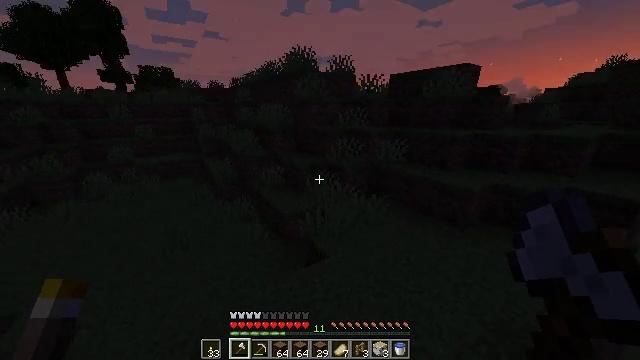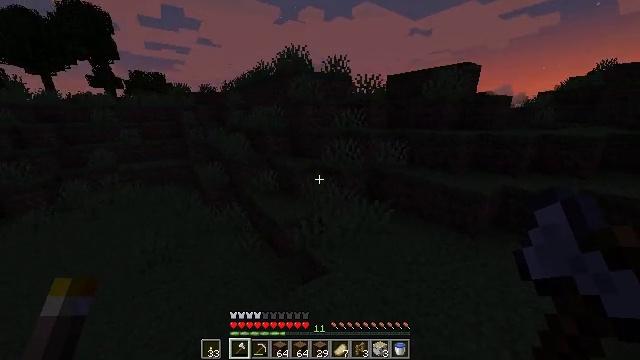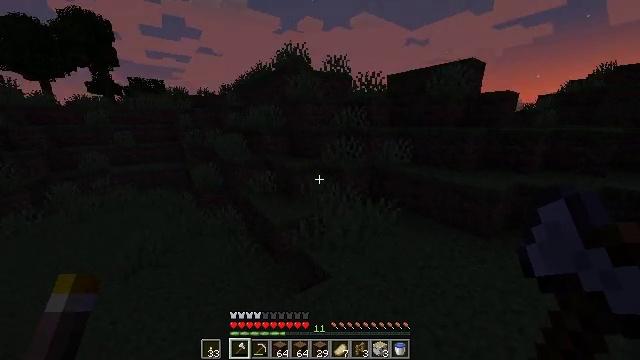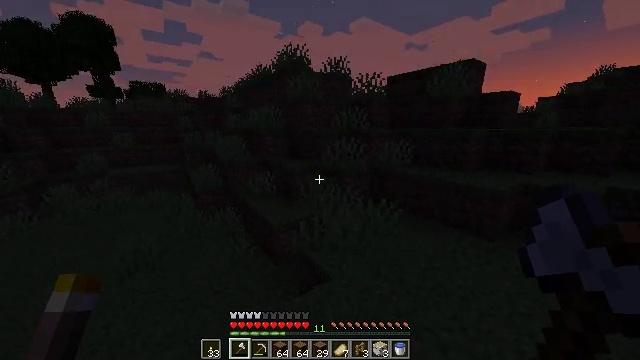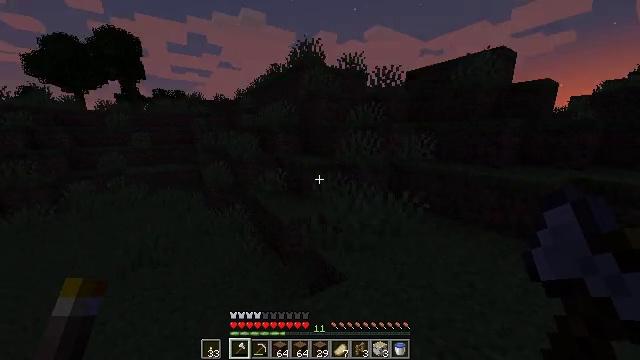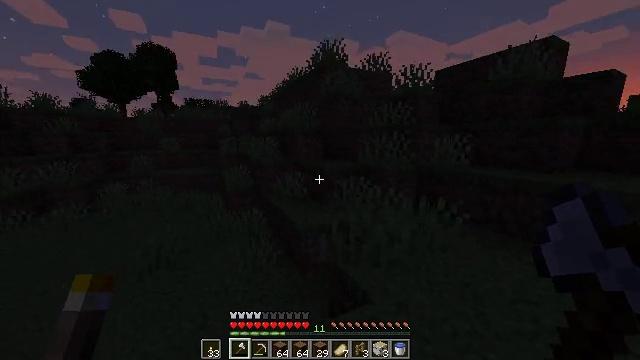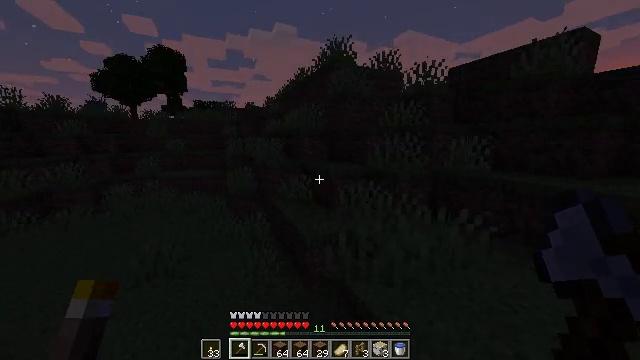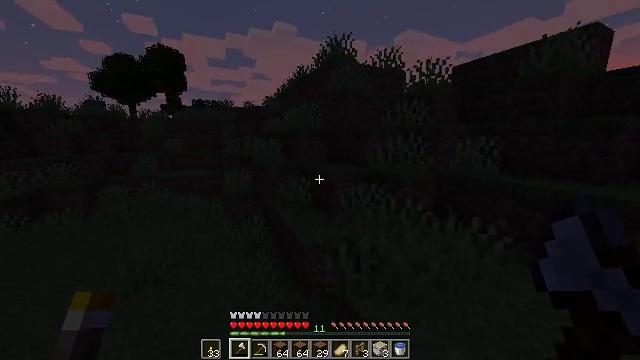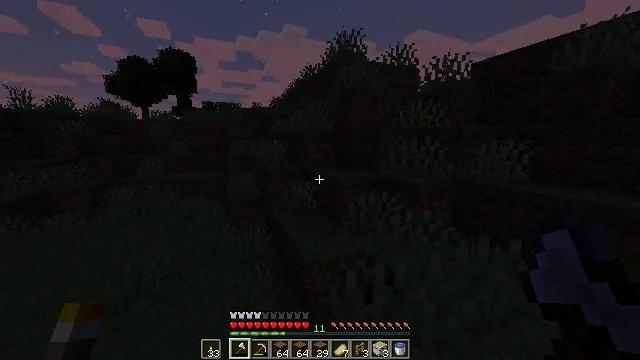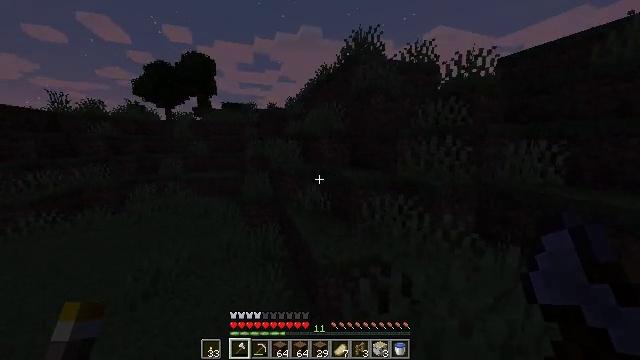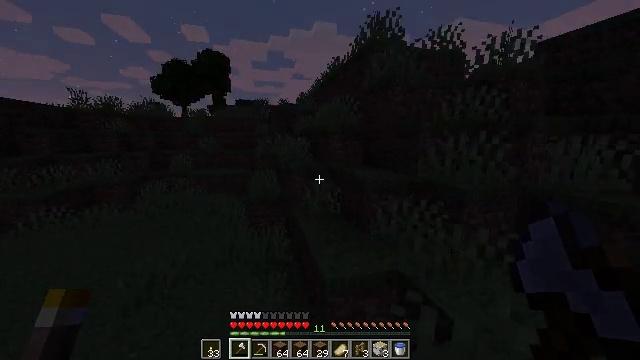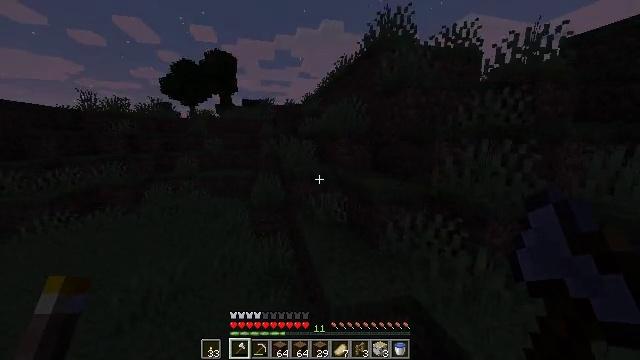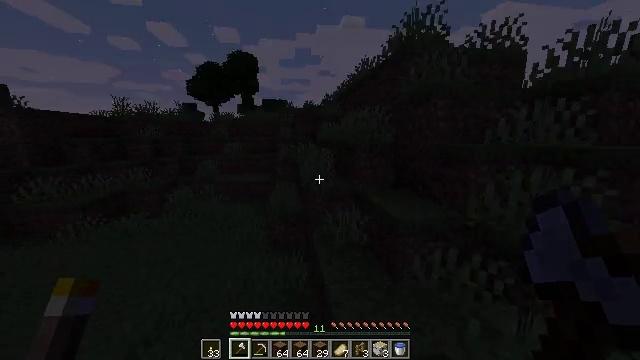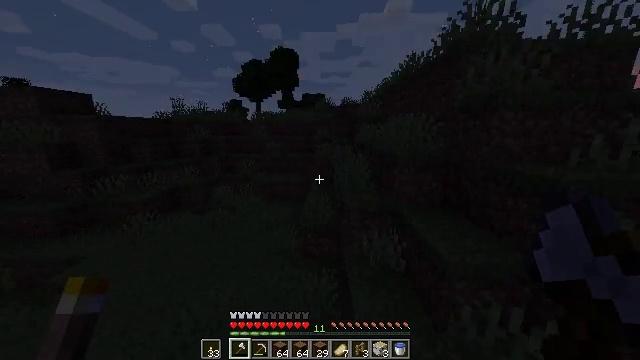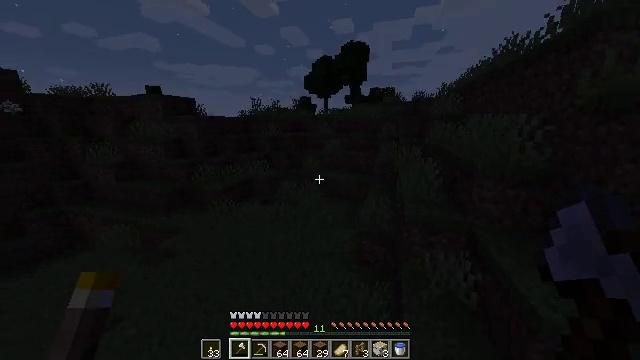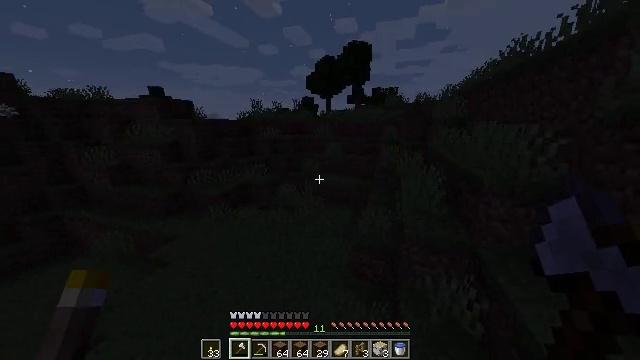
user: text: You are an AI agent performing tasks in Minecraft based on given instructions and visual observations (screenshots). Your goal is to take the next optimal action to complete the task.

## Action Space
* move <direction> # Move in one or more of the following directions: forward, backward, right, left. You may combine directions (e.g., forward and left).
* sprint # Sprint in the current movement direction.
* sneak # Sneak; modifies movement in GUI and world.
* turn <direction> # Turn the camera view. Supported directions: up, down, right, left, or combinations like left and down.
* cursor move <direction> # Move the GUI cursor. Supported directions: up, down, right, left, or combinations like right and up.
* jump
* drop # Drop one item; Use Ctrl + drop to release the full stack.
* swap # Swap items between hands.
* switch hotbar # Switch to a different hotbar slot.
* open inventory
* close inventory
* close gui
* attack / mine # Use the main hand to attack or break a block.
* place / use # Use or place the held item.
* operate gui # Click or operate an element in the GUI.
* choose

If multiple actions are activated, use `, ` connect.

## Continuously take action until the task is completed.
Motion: motion action
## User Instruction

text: Attack the white bed to collect it.
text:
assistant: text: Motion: move forward, sprint, turn right and up
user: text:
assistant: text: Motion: move forward, sprint, turn up
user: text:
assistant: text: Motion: move forward, sprint
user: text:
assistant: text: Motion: move forward, sprint, turn left and up
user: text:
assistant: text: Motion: move forward, sprint, turn left and up
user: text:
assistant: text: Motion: move forward, sprint, turn left
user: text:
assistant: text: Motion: move forward, sprint
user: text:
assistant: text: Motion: move forward, sprint, turn left
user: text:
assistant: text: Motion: move forward, sprint, turn left
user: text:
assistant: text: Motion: move forward, sprint, turn left
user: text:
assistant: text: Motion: move forward, sprint, turn left, jump
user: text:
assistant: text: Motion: move forward, sprint, turn left, jump
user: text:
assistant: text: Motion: move forward, sprint, turn left and down, jump
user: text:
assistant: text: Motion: move forward, sprint, turn left and down
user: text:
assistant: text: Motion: move forward, sprint
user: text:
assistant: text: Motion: move forward, sprint
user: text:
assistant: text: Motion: move forward, sprint, turn right and down
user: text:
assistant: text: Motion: move forward, sprint, turn right
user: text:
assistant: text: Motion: move forward, sprint, turn right
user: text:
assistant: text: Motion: move forward, sprint, turn right
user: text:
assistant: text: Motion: move forward, sprint, turn up
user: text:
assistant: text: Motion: move forward, sprint
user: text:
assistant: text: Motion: move forward, sprint, turn right
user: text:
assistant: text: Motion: move forward, sprint, turn right and up, jump
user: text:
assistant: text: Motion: move forward, sprint, turn right and up, jump
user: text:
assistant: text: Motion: move forward, sprint, turn right and up, jump
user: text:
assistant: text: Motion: move forward, sprint, jump
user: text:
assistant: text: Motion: move forward, sprint
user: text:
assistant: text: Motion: move forward, sprint, turn right
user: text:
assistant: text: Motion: move forward, sprint